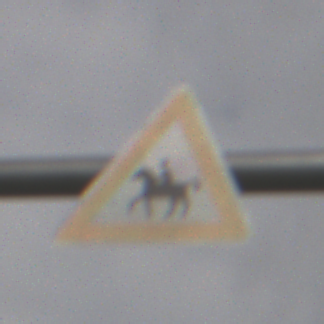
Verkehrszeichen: ReiterRechts
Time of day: MorningAfternoon
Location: Outdoor (Suburban)
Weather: Overcast
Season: NotSpecified
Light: Natural